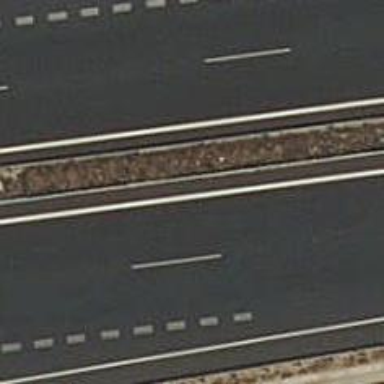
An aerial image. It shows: Trunk highway.